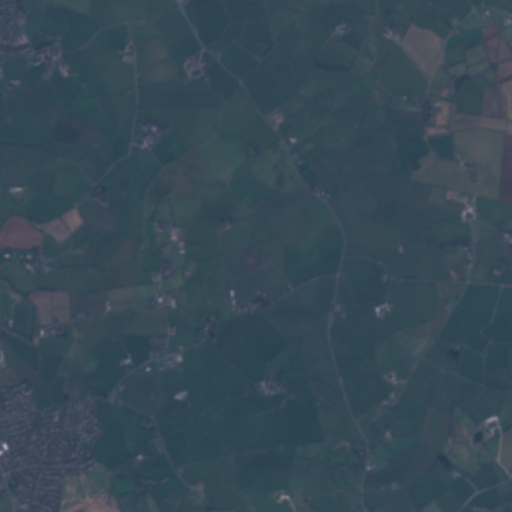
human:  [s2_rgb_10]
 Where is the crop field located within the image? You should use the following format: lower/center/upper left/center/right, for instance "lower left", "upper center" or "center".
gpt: The crop field is located in the lower left of the image.
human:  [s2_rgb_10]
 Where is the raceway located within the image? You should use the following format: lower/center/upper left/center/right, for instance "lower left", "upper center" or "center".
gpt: The raceway is located in the center left of the image.
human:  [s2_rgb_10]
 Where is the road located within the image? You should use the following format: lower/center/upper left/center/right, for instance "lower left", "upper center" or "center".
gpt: There is no road in the image.